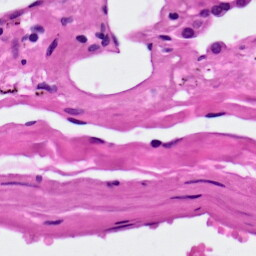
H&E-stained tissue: Lung